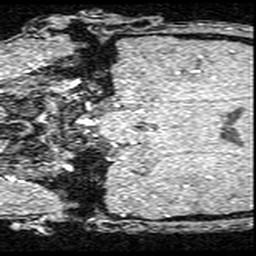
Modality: angio
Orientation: coronal
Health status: ill
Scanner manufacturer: siemens
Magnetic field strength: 3 T
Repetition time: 0.022 s
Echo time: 0.00395 s